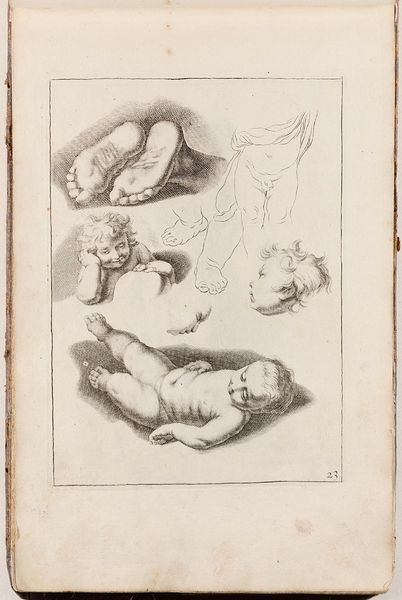
Titel: Kinder (Studie), Blatt 23 aus der Folge 'Fondamenten der Teecken-Konst aerdigh geinverteert door Abraham Bloemaert'
Künstler: Abraham Bloemaert
Standort: Hamburg
Institution: Museum für Kunst und Gewerbe Hamburg
Schlagwörter: akt, figur, kind, bein, papier, grafik, graphik, baby, fotografie, photographie, druckgraphik, druckgrafik, stich, kupferstich, teile, wasserzeichen, anatomiestudie, figurenstudie, zeichenkunst, reproduktionen, druckerzeugnisse, körper, säugling, fuß, körperteile, körpers, ornamentstich, vorlageblätter